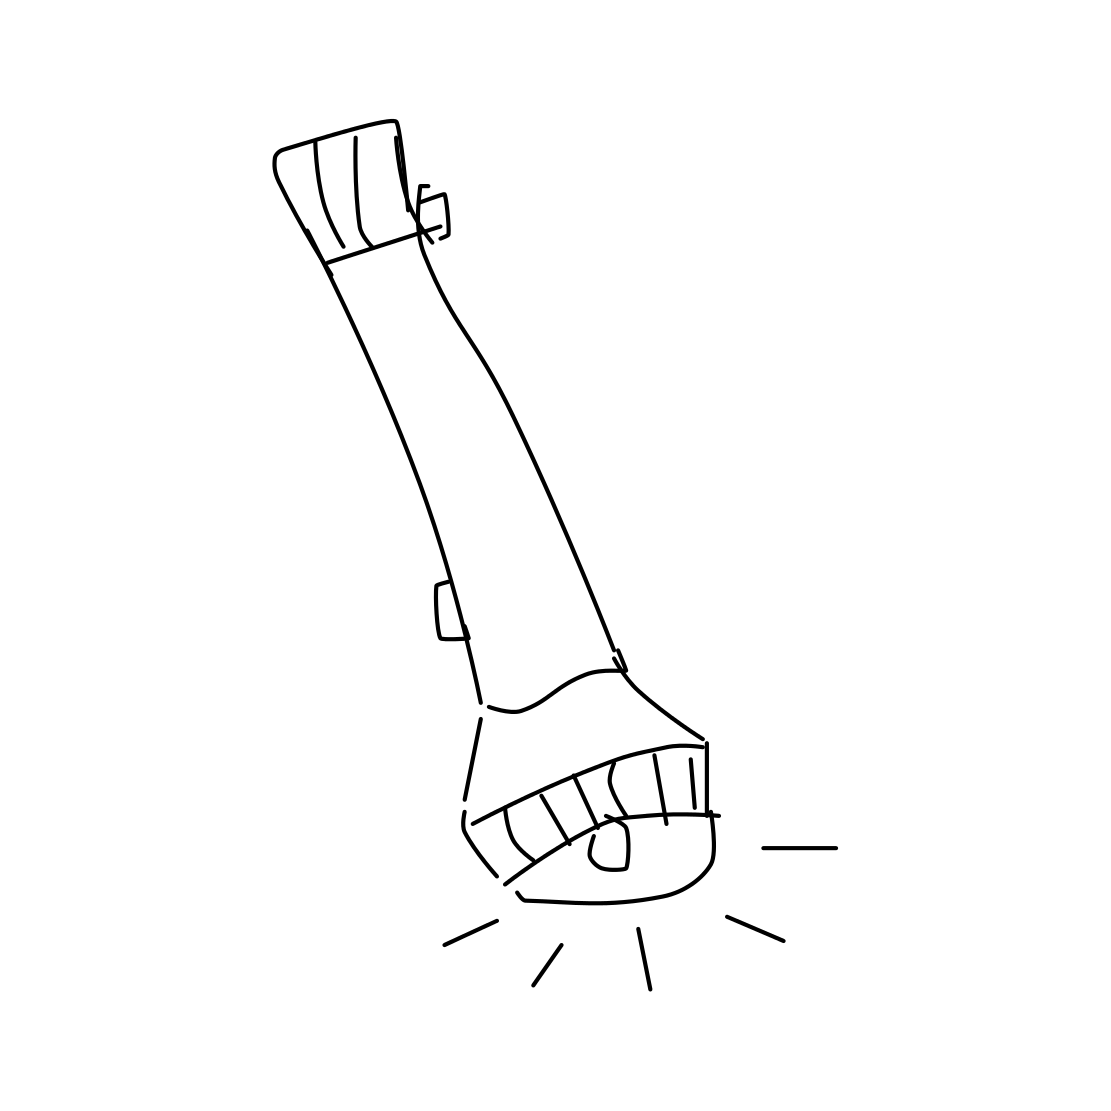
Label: flashlight